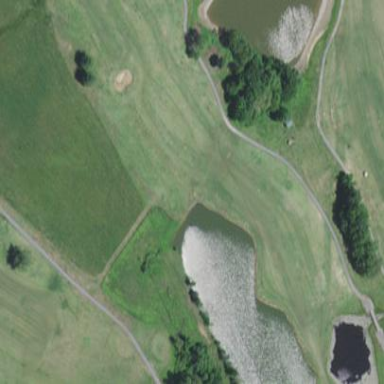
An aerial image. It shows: Golf fairway surrounded by grass.